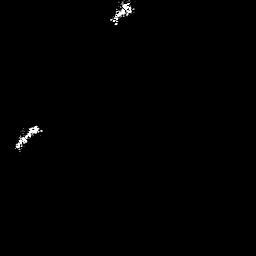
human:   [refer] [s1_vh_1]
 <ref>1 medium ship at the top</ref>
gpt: <box>[[41, 0, 51, 8, 0]]</box>